Question: I have a form "Survey" with a collection.
'''
->add('comments', 'collection', array(
'type' => new CommentType() ,
'allow_add' => false,
'allow_delete' => false,
'label' => false,
)
)
'''
My Form "CommentType" have only one field for entering comments:
'''
$builder->add('comment', 'text', array('label' => 'comment', 'translation_domain' => 'messages', 'attr' => array('maxlength' => 255)));
'''
If i render my collection in twig template like this
'''
{{ form_row(form.comments, {'attr': {}}) }}
'''
Symfony/Twig always render a control label "control-label required" with a number for the rendered collection.
As example:
'''
0 -> control-label required
Comment -> Label
[] -> Input field
1 -> control-label required
Comment -> Label
[] -> Input field
'''
How can i disable this control label?

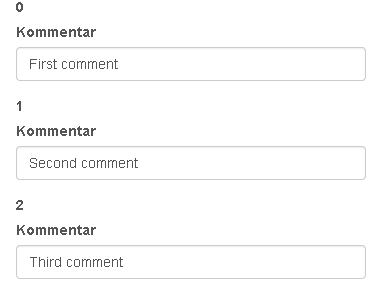
Answer: Add 'options' and 'label' attributes for your collection, as follows
'''
->add('comments', 'collection', array(
'type' => new CommentType() ,
'allow_add' => false,
'allow_delete' => false,
'options' => array(
'label' => false,
)
)
'''